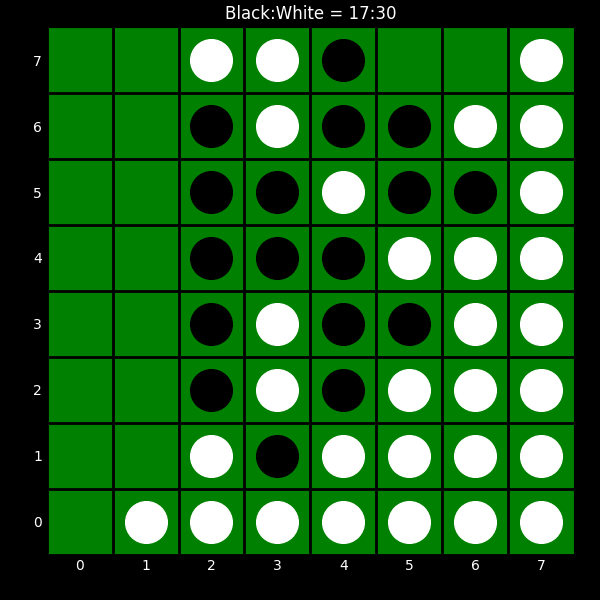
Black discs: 17
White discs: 30